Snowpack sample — Buffalo Mountain, Silverthorne, Colorado, USA (1/25/25, 10:11 AM MST)
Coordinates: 39.6222, -106.1139
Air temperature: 22 °F
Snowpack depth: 110 cm
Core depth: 30 cm
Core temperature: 42.8 °F
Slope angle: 12°, slope face: 102°
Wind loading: high
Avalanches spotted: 0
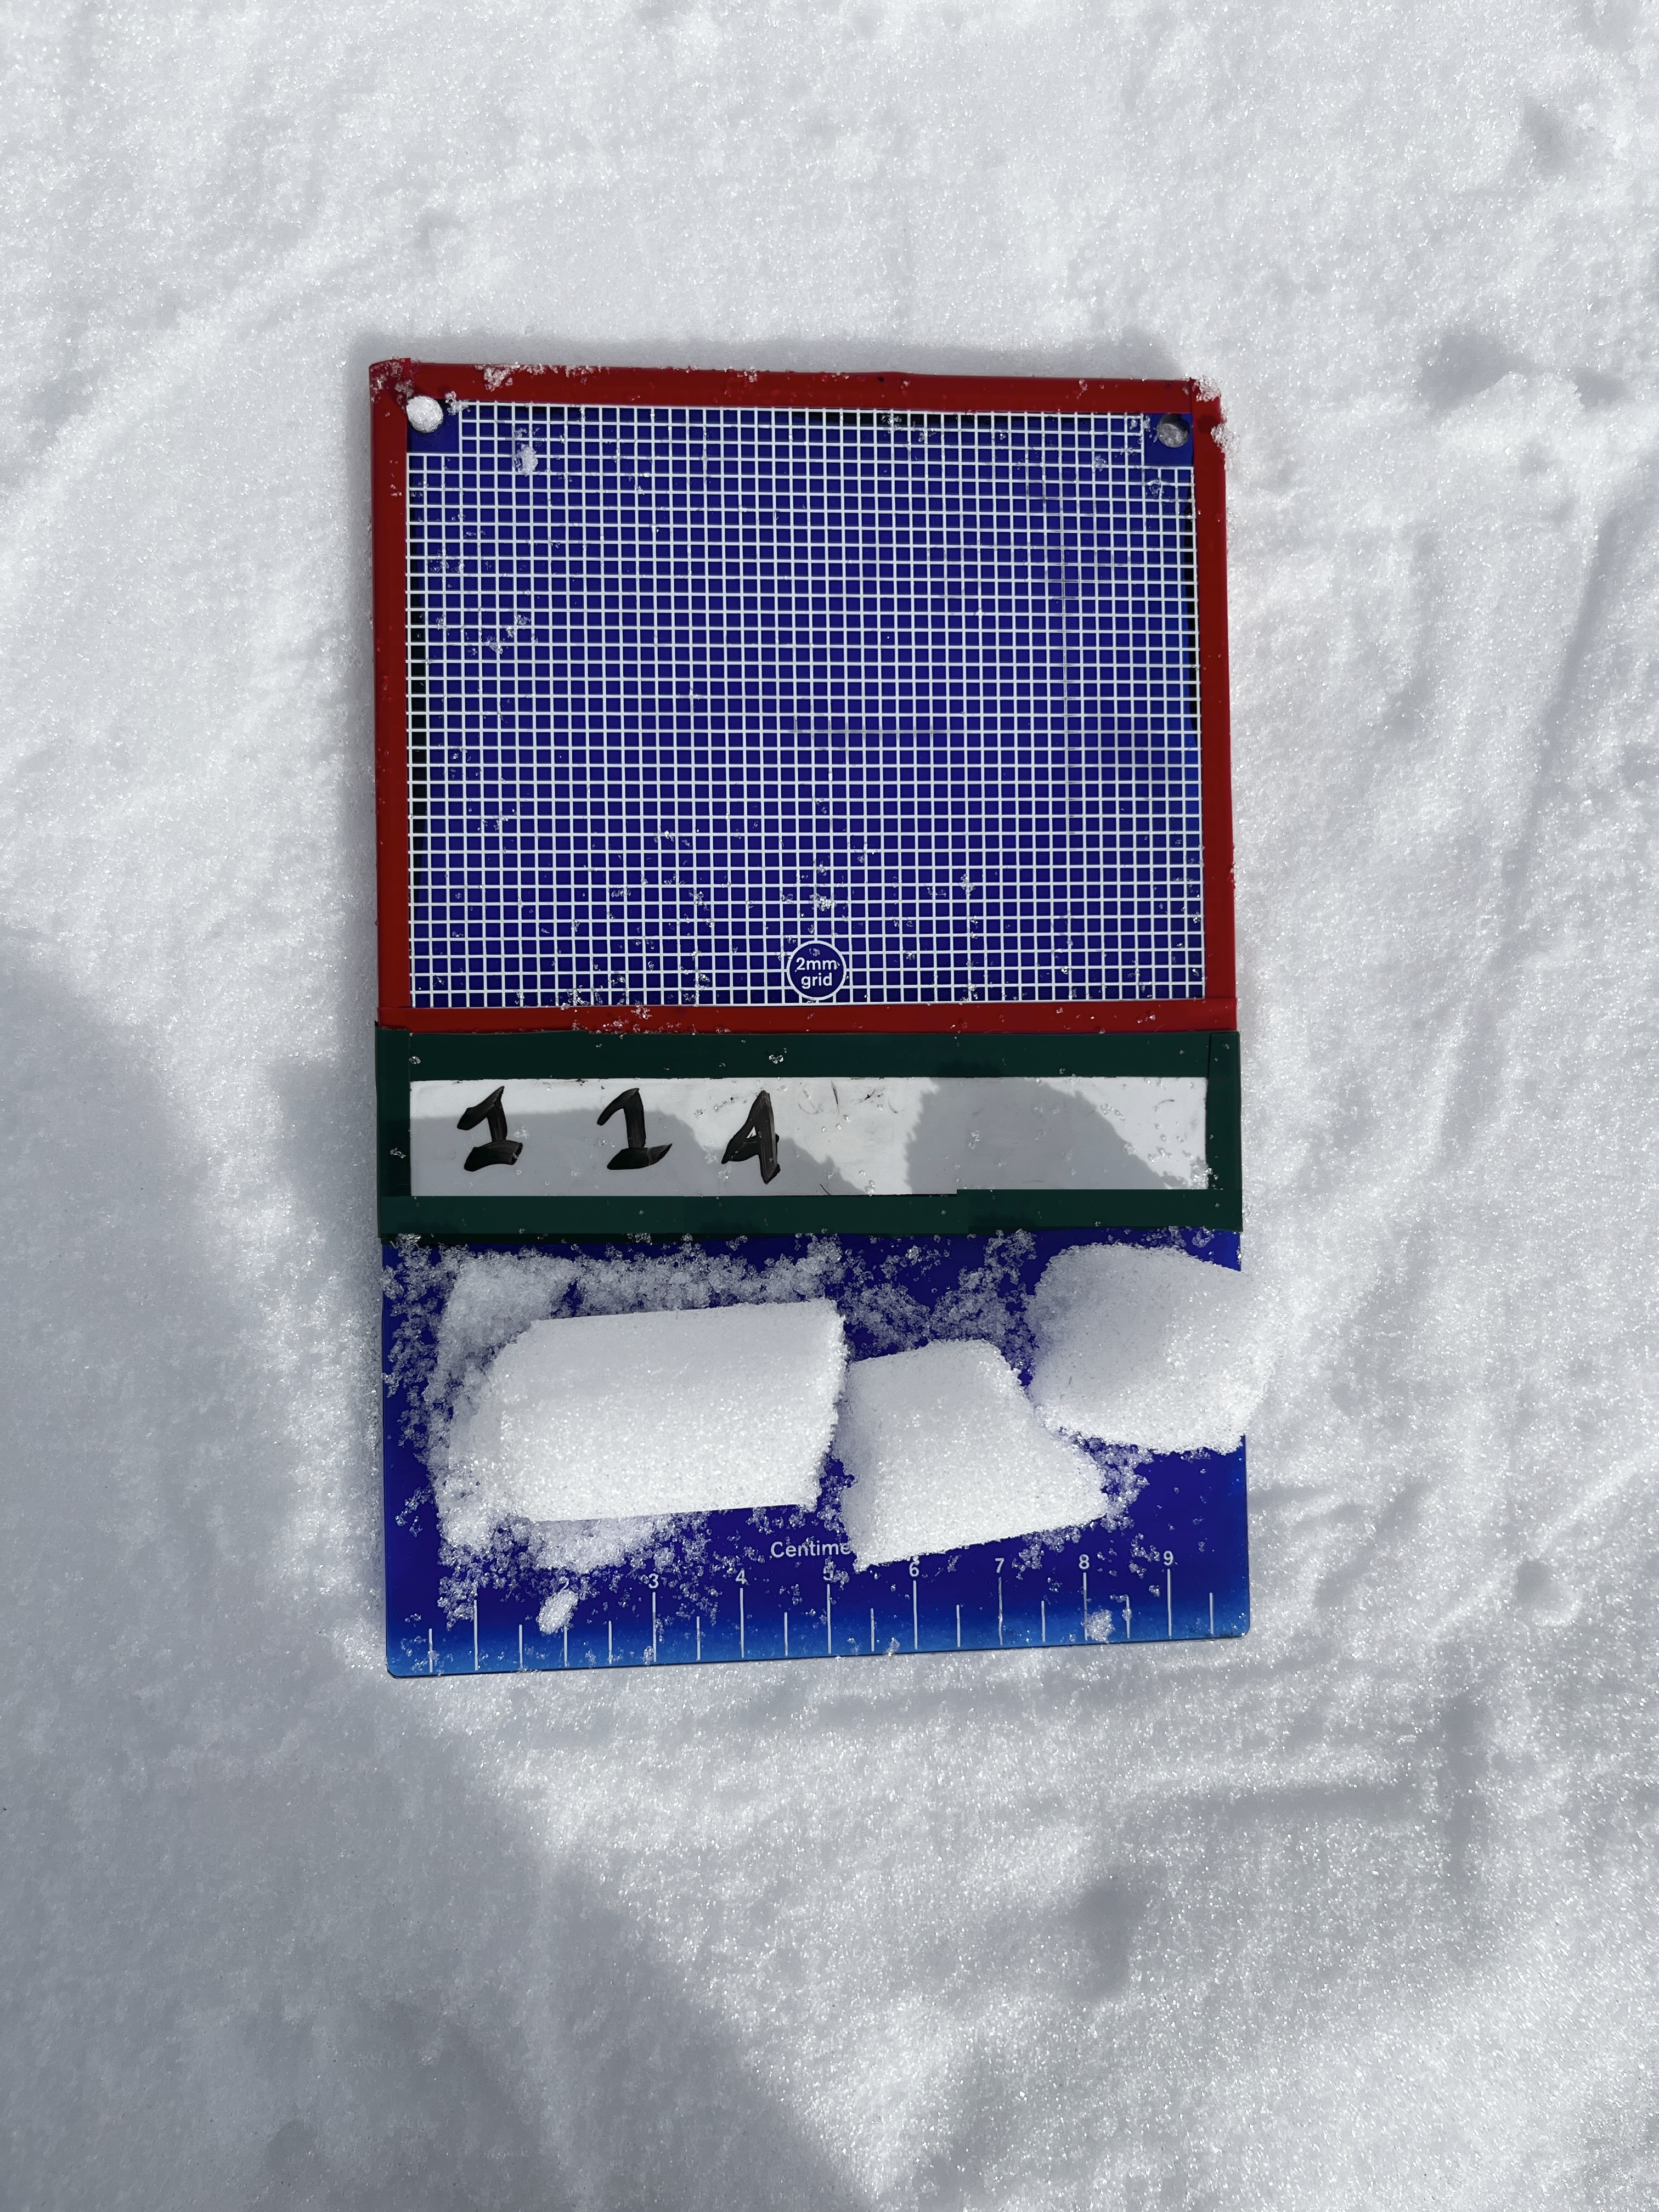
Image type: crystal_card
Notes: No avalanches nearby, collected on the outskirts of a fire break 15 meters from the treeline, on way to Buffalo and Red Mountain